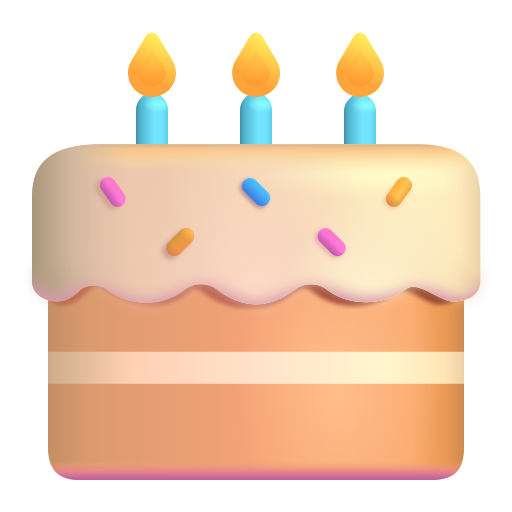
birthday cake color